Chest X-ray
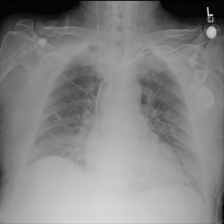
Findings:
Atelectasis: negative
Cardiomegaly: negative
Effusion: positive
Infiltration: positive
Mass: negative
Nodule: negative
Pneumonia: negative
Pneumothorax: negative
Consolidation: negative
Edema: negative
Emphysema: negative
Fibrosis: negative
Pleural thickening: negative
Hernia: negative